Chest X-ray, PA view. Patient: 49 years old, sex M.
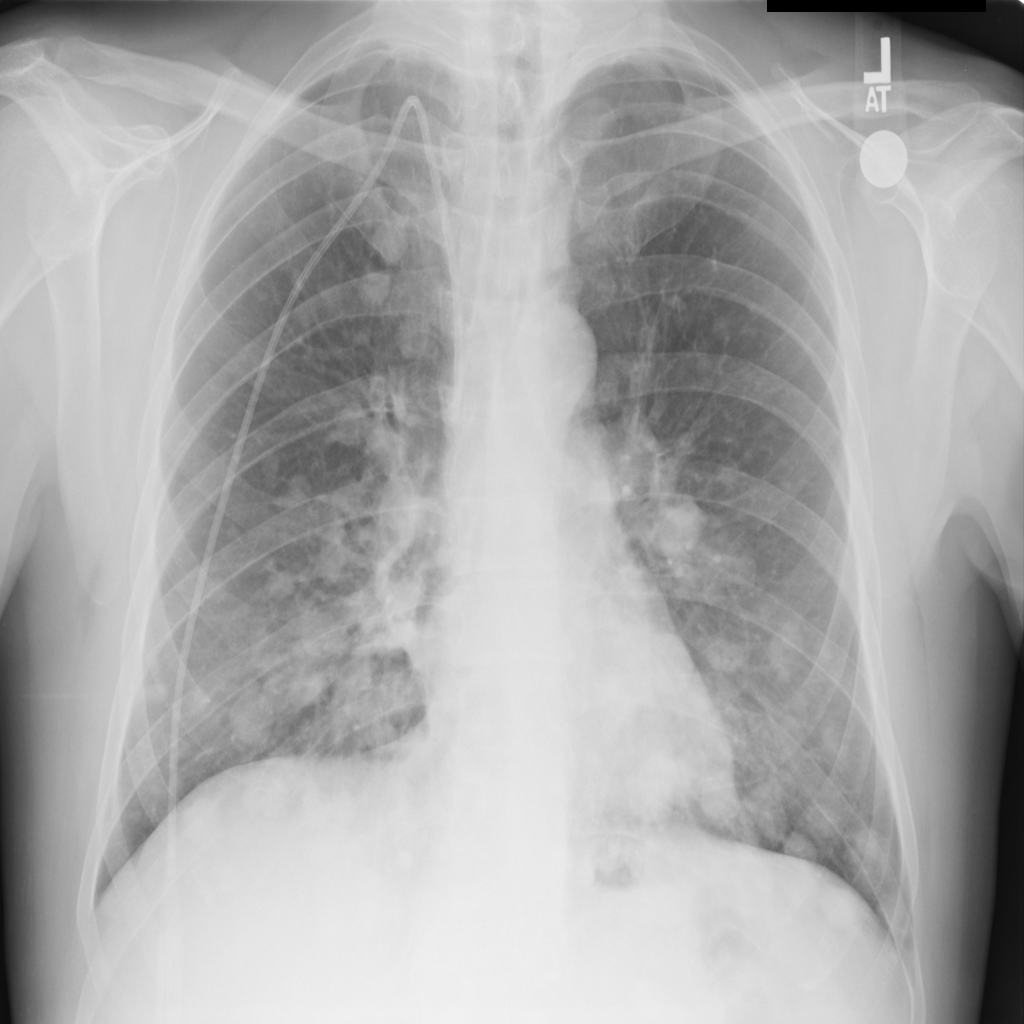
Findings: Mass